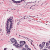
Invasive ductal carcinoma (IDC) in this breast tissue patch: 0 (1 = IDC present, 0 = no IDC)